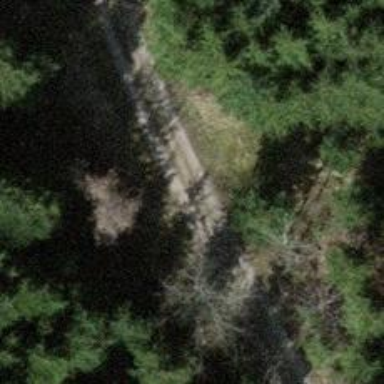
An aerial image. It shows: Gravel track with grade3 tracktype.